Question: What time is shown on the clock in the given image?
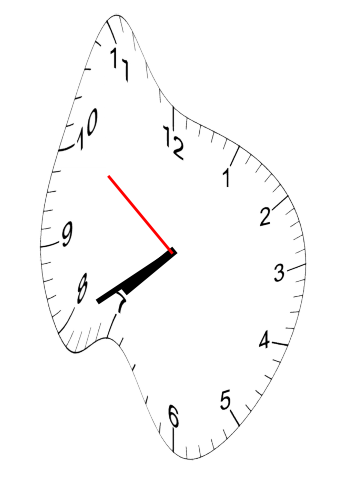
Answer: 07:39:51